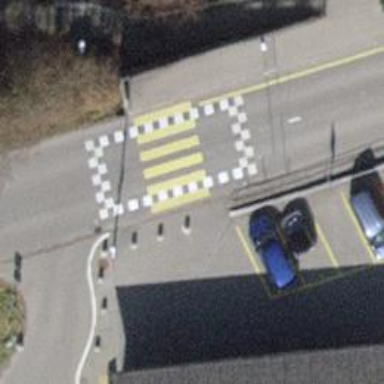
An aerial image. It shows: Marked road crossing with traffic-calming cushion.